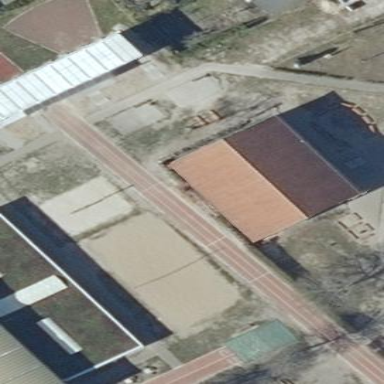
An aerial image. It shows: Pitch designed for athletics where sprinting is common activity.